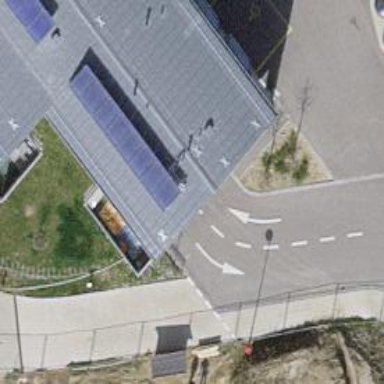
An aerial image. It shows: Parking entrance.